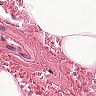
Metastatic tissue present: no